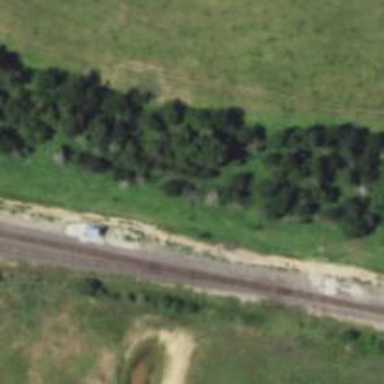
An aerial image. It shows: Railway spur junction.